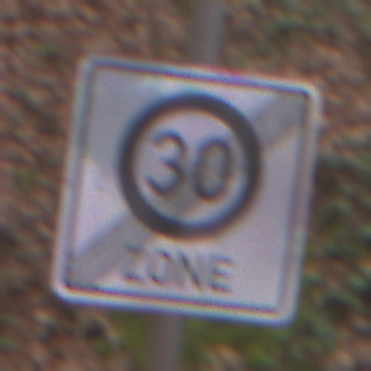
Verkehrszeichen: EndeZone30
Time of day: Midday
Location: Outdoor (Nature)
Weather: Overcast
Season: Autumn
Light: Natural